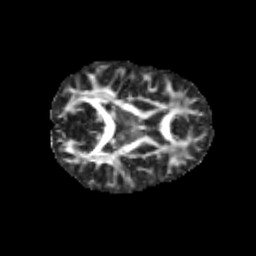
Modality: FA
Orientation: axial
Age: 13
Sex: female
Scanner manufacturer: siemens
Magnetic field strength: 3 T
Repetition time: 3.8 s
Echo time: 0.07 s